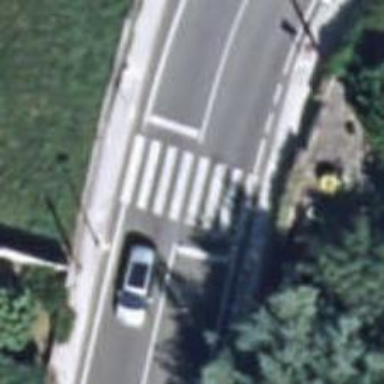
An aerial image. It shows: Zebra crossing with markings.